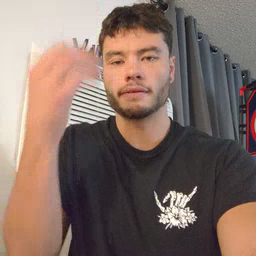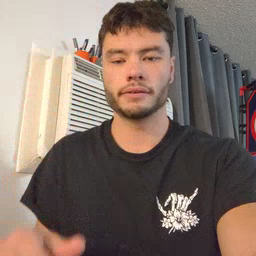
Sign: carrot